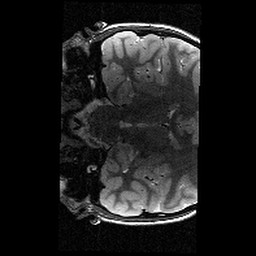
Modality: T2w
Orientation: coronal
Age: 10
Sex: male
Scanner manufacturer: siemens
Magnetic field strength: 3 T
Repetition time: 9.23 s
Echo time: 0.067 s